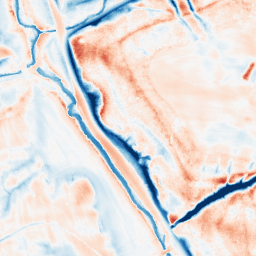
Category: edge_preserving
Decomposition family: guided
Decomposition parameters: radius: 8
eps: 0.1
Upsampling method: lanczos
Upsampling parameters: scale: 4
Upsampling scale: 4